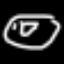
Label: donut